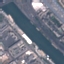
Land use / land cover class: River